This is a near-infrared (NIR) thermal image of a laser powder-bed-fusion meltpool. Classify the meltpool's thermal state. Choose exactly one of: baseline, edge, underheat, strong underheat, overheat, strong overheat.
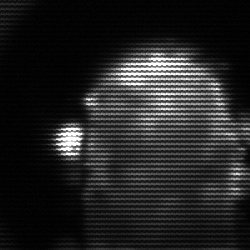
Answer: baseline